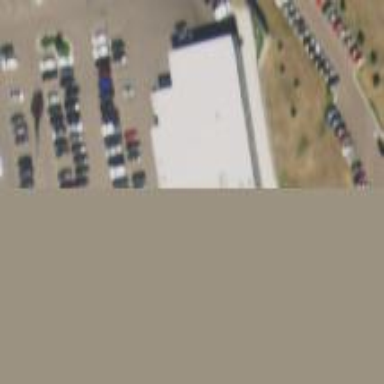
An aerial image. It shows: Car shop building.